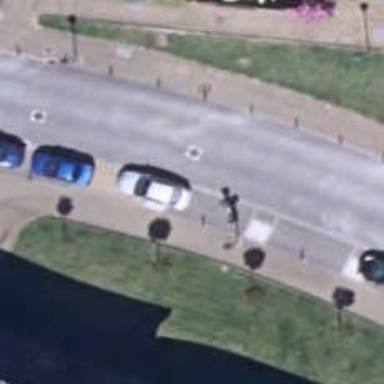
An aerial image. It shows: Sidewalk along the footway.